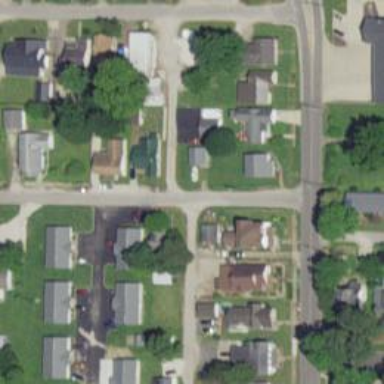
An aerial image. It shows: Alley classified as service road.